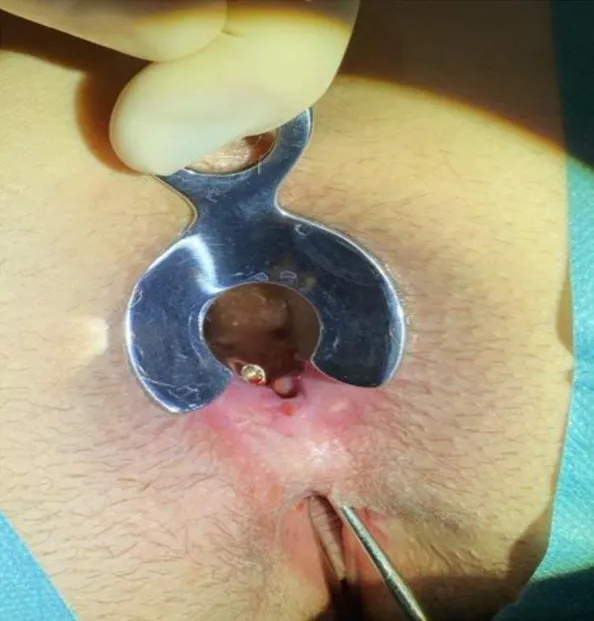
Probe position. The probe is inserted inside the rectovaginal fistula.
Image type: medical_photograph (other_medical_photograph)